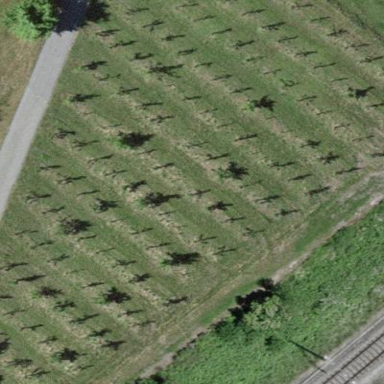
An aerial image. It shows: Vineyard.